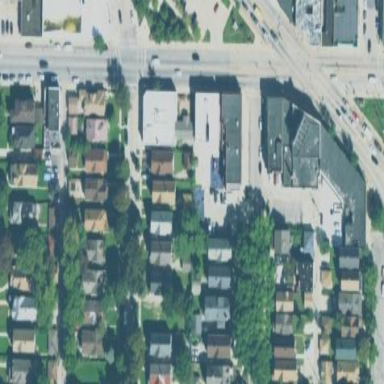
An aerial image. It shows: Sidewalk.